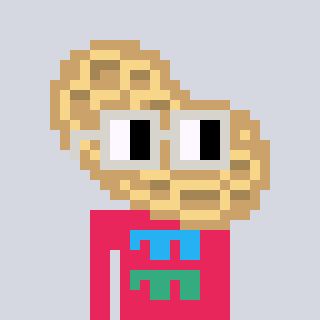
a pixel art character with square light gray glasses, a peanut-shaped head and a redpinkish-colored body on a cool background